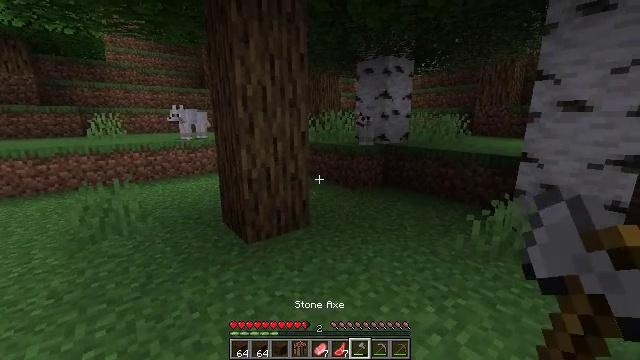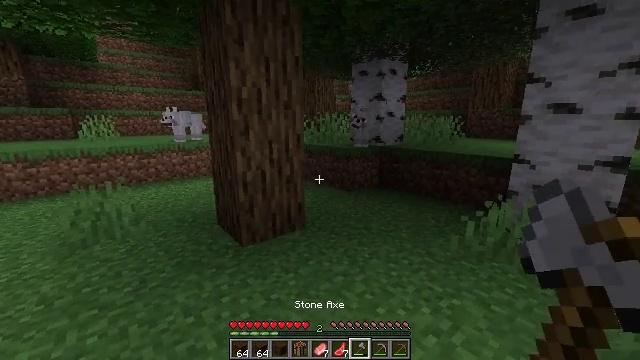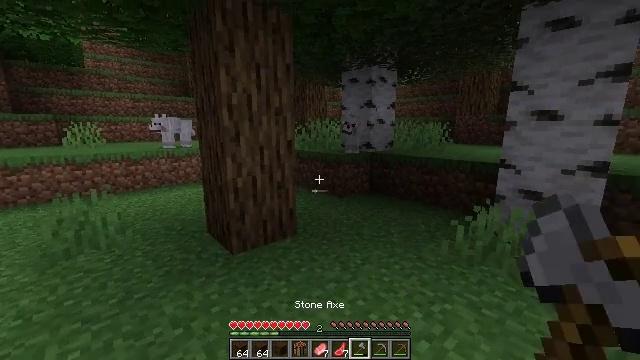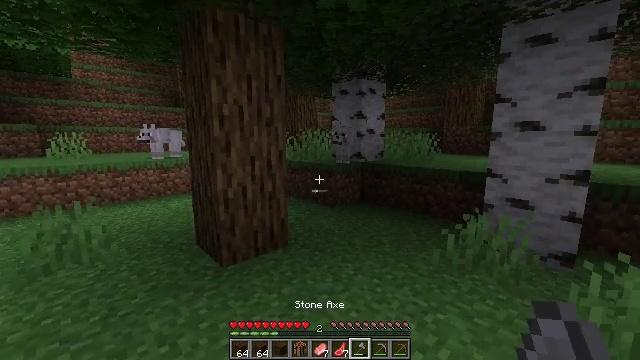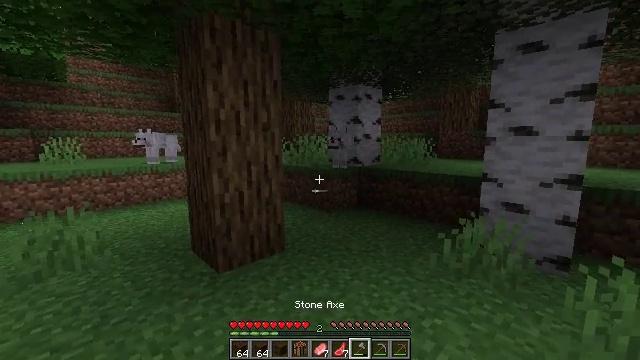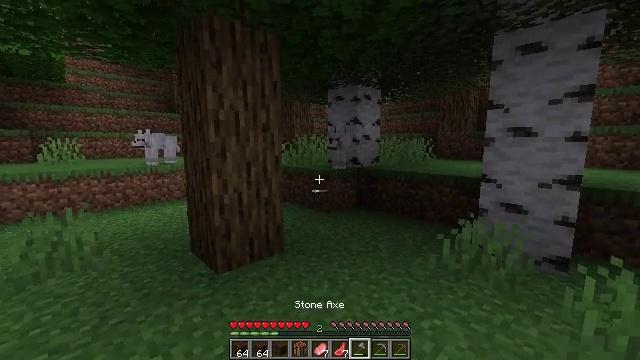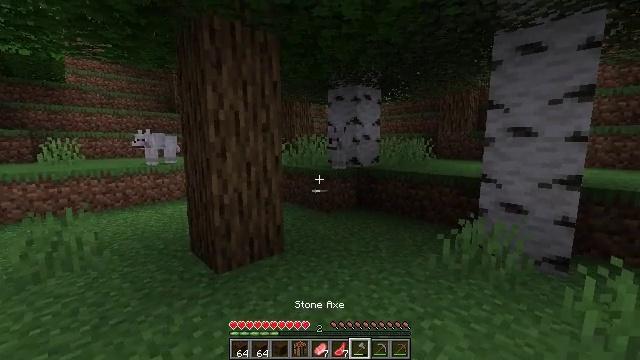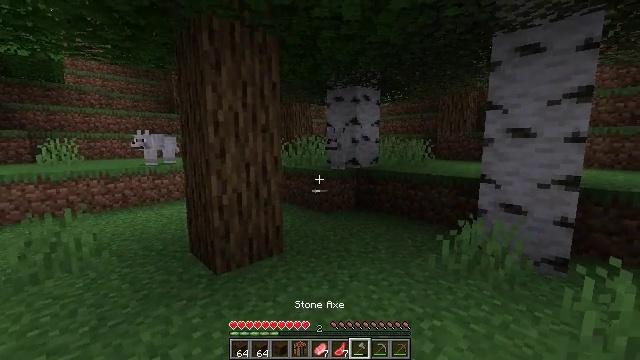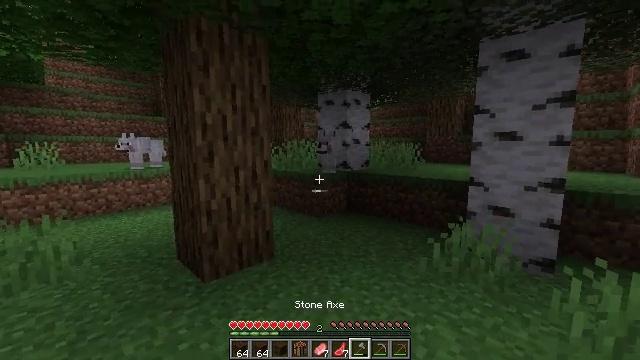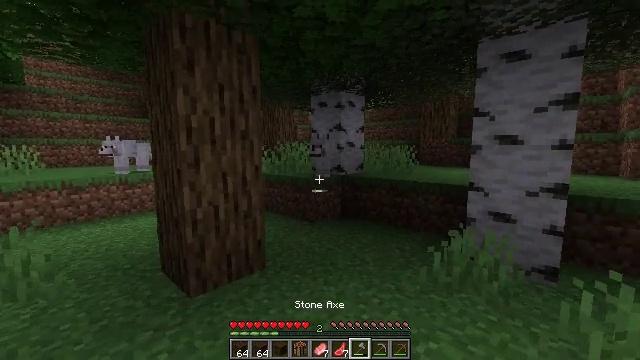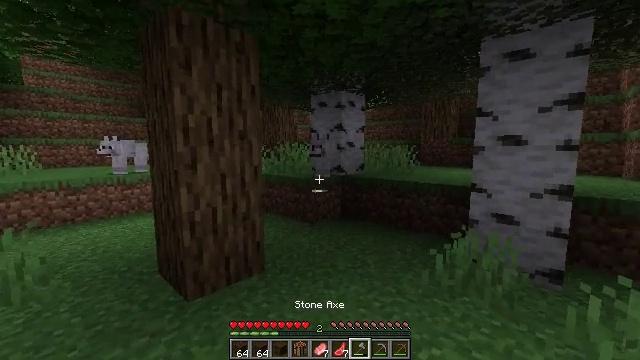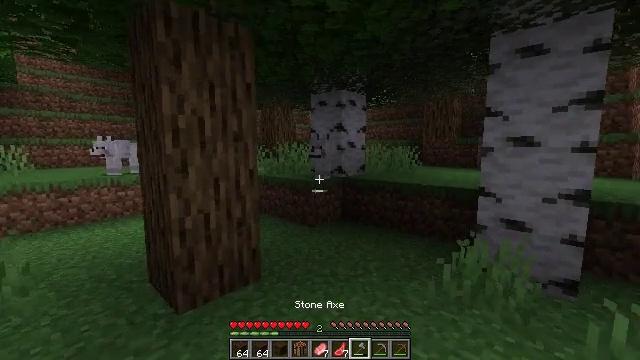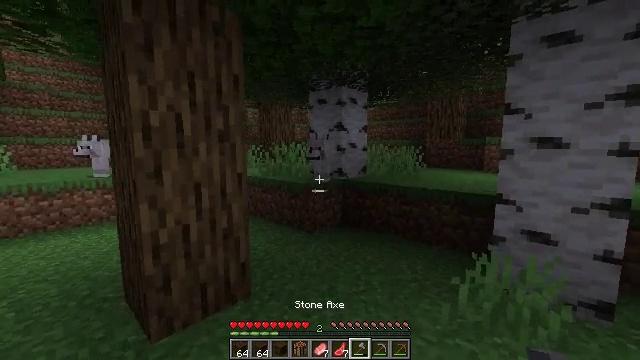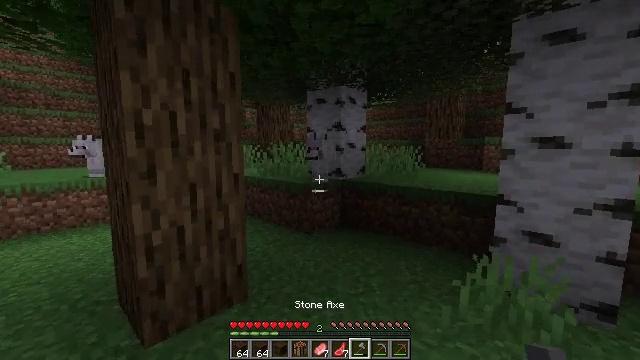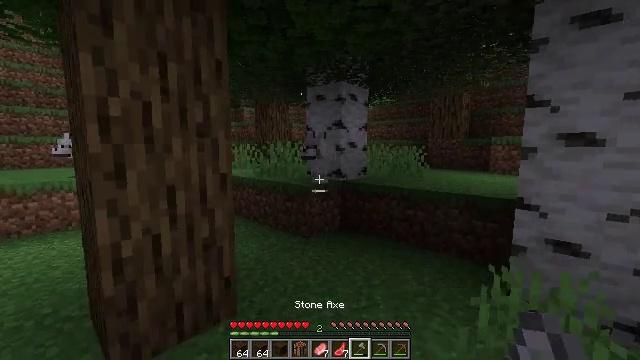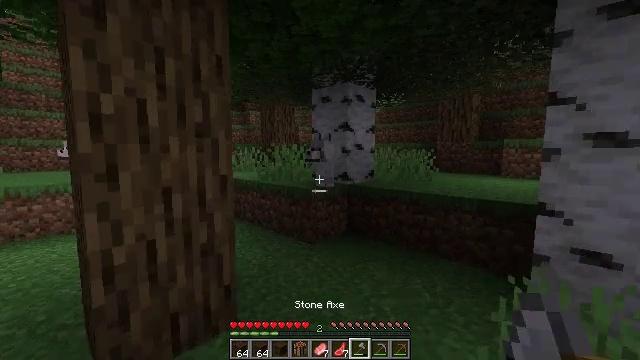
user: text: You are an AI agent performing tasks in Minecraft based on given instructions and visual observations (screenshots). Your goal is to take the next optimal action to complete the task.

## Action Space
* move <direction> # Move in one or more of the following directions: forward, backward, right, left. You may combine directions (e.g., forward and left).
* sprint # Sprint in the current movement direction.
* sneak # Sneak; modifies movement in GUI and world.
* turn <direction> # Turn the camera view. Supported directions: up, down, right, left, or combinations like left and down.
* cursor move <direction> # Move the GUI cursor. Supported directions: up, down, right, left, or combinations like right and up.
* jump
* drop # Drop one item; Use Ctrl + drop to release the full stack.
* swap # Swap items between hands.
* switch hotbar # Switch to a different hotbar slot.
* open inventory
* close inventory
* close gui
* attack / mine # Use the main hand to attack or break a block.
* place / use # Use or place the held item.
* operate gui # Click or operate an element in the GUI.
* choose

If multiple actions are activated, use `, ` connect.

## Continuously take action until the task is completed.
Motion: motion action
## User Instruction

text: Hunt a wolf.
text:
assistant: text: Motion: turn right
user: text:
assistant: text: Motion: turn right and up
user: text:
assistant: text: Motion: turn right and up
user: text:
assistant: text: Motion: turn up
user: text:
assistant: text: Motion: no_op
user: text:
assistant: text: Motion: no_op
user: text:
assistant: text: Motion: no_op
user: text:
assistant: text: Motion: move forward, turn right
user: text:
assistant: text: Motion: move forward, turn right
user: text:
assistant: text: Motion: move forward
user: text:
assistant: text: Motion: move forward
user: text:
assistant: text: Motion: move forward
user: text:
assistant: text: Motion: move forward
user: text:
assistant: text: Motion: move forward
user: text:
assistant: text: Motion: move forward, turn left
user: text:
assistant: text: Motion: move forward
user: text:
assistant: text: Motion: move forward, turn right
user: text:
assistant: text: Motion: move forward
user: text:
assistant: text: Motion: move forward
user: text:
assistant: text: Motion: move forward
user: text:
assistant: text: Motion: move forward
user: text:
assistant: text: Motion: move forward
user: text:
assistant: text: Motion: no_op
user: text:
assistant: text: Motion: no_op
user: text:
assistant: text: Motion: no_op
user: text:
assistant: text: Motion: no_op
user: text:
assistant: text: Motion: no_op
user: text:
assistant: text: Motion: no_op
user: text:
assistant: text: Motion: no_op
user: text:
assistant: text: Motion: turn up